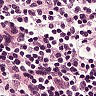
Metastatic tissue present: no